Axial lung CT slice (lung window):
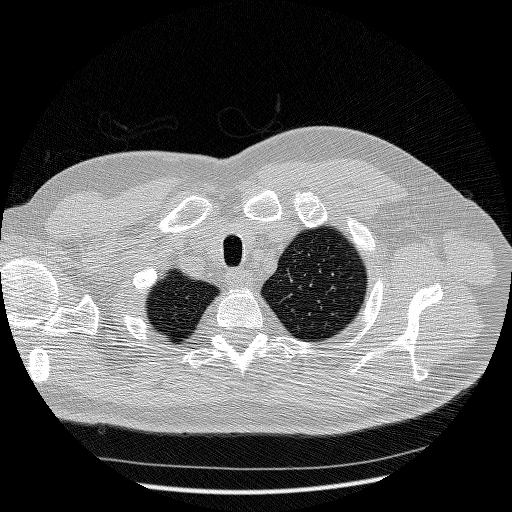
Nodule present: no